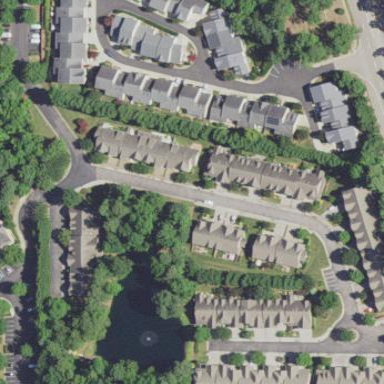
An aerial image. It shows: Residential area within neighborhood.